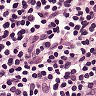
Metastatic tissue present: no